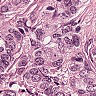
Metastatic tissue present: yes